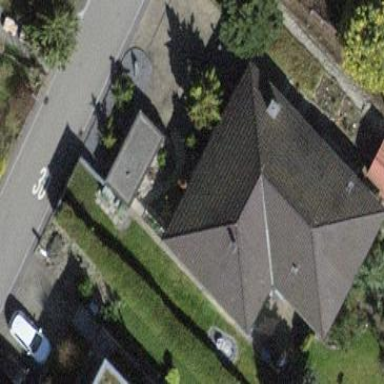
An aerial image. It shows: Simple and straightforward house.